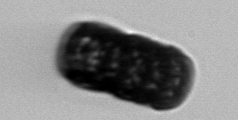
Label: Paralia_sulcata